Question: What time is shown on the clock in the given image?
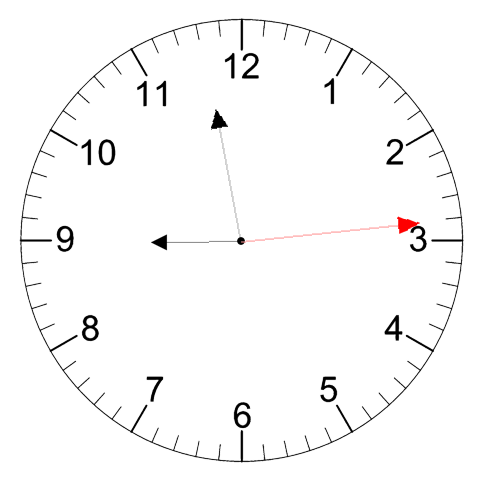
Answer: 08:58:14